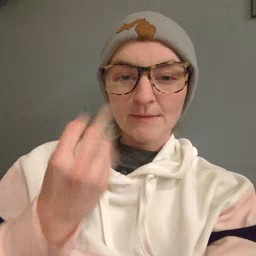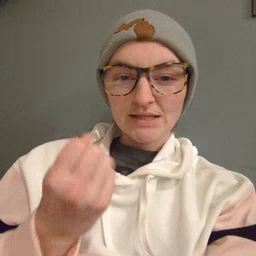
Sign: many